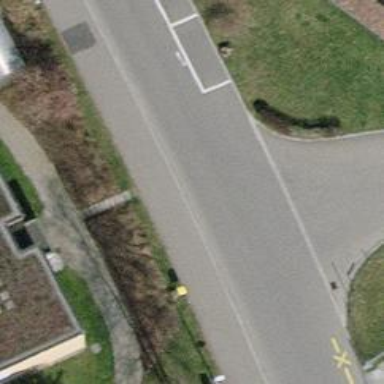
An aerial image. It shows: Post box.